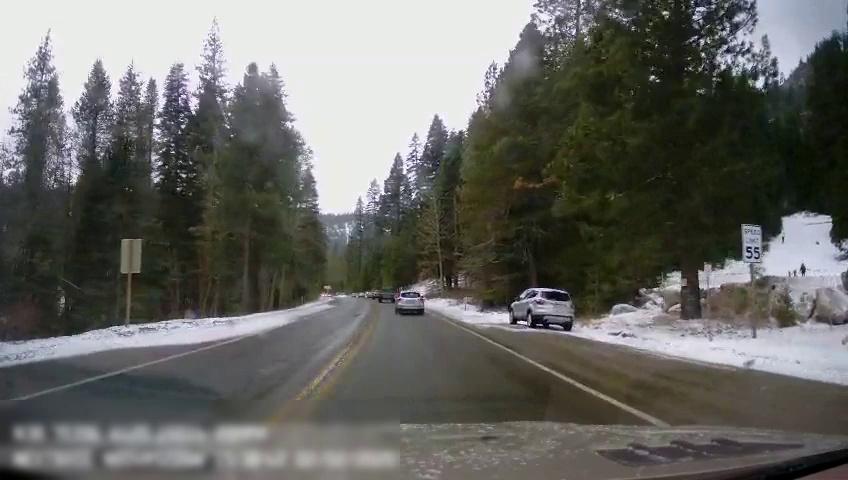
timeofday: Day
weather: Snowy
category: Drivable Space
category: Vehicles | Truck
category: Vehicles | SUV
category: Vehicles | SUV
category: Lanes | Current Lane
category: Lanes | Opposite Lane
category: Lanes | Current Lane
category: Lanes | Opposite Lane
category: Traffic | Signs
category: Traffic | Signs